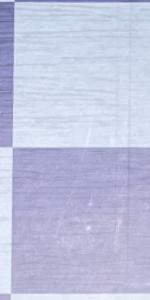
Label: Empty